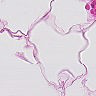
Metastatic tissue present: no